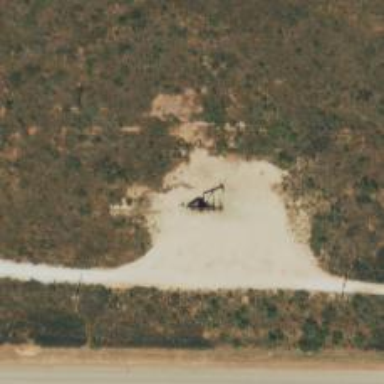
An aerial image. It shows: Petroleum well.